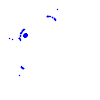
Particle: electron